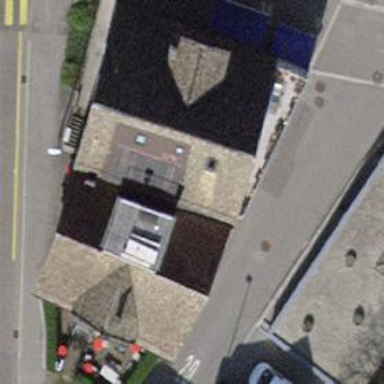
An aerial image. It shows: Café.